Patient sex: F
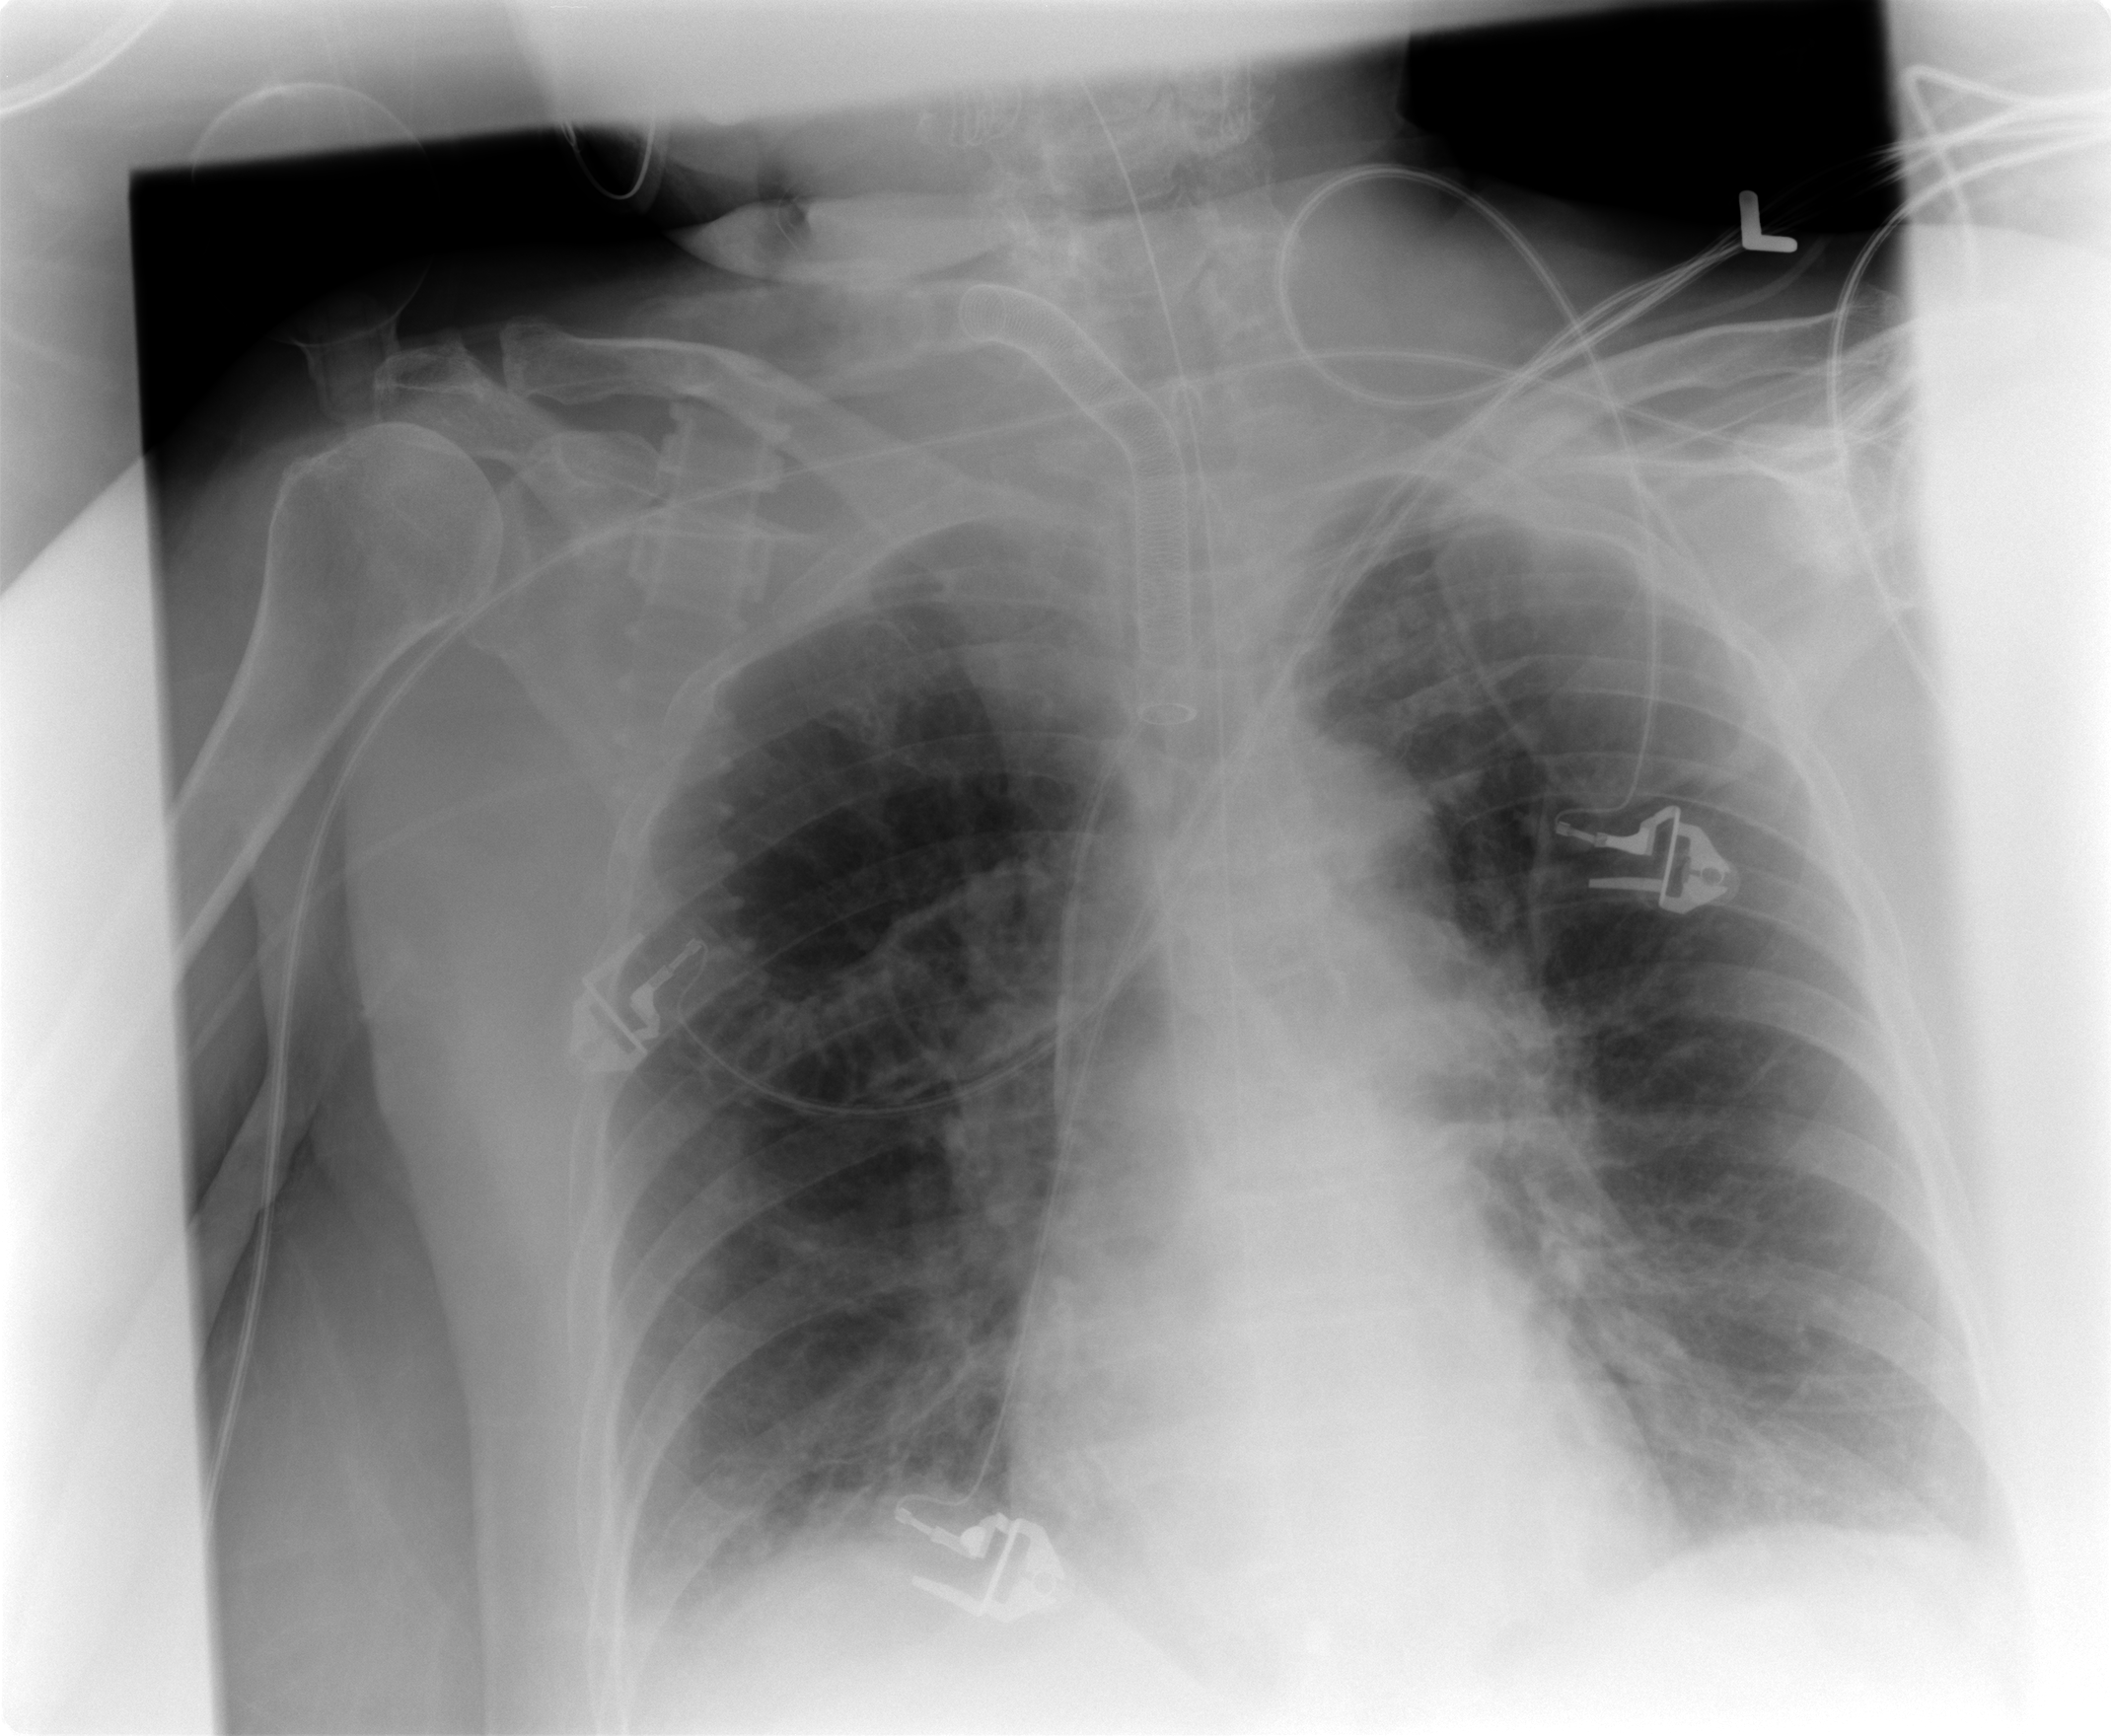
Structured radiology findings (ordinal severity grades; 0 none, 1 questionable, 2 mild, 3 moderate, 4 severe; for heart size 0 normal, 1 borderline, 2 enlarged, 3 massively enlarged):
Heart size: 0
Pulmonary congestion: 1
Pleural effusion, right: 2
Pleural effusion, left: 2
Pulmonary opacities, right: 1
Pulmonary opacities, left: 0
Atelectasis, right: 2
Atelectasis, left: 2